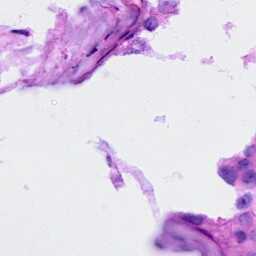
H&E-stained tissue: Breast